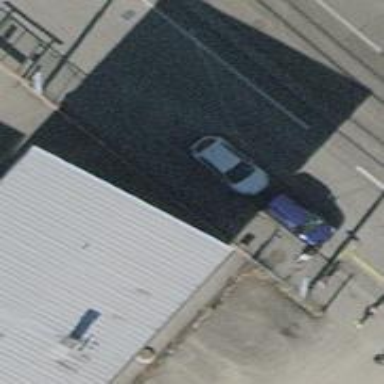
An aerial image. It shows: Parking lane area.